Field crop: maize
Growth stage: 1
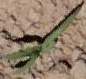
Species: maize